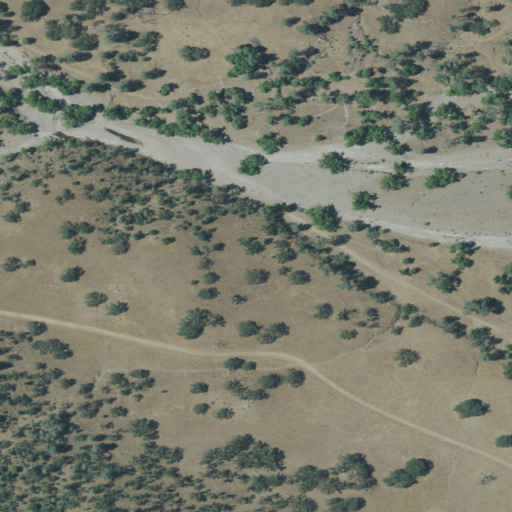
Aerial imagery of plain(s) in California named Jackass Flat containing grassland, shrub, woody wetlands, and mixed forest